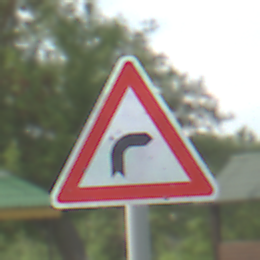
Verkehrszeichen: KurveRechts
Umgebung: Outdoor, Nature
Tageszeit: MorningAfternoon
Wetter: PartlyCloudy
Licht: Natural
Jahreszeit: NotSpecified
Kontrast: HighContrast